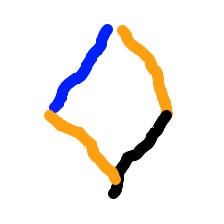
Shape: rhombus